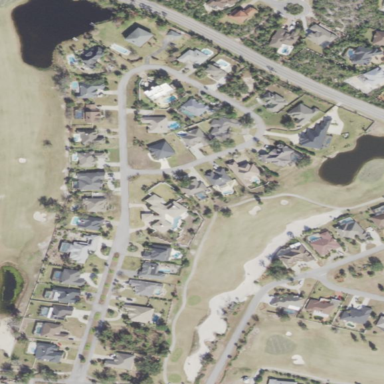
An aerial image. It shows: Residential area composed of single-family homes.